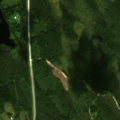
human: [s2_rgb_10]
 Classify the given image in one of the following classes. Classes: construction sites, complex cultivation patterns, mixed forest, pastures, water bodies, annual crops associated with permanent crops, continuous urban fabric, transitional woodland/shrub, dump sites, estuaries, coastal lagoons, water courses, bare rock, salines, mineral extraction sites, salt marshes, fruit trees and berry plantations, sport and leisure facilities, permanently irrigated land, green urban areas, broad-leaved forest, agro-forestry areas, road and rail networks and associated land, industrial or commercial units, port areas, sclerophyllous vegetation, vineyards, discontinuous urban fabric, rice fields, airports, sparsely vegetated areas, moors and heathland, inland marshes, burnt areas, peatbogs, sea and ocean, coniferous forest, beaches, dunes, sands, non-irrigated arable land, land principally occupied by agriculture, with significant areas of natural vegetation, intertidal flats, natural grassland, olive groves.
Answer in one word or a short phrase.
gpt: coniferous forest, water bodies